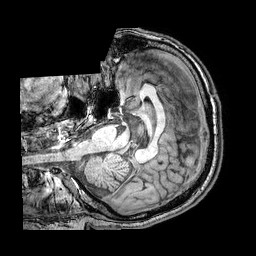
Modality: T1w
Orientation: axial
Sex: male
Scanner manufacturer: philips
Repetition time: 0.008365 s
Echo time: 0.00389 s